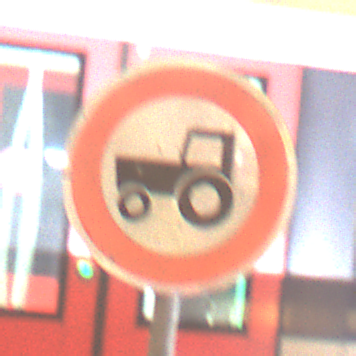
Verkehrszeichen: VerbotKraftfahrzeugeZuegeNichtSchneller25
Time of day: NotSpecified
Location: Indoor (Urban)
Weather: NotSpecified
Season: NotSpecified
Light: Artificial